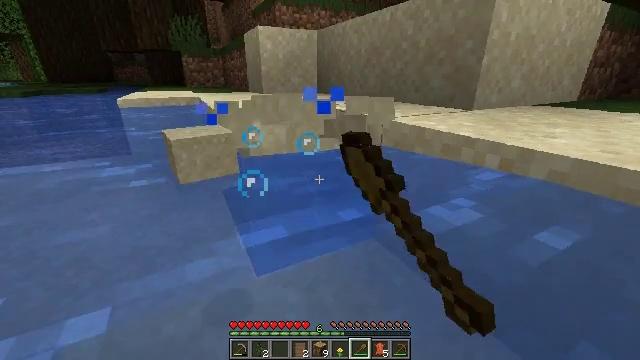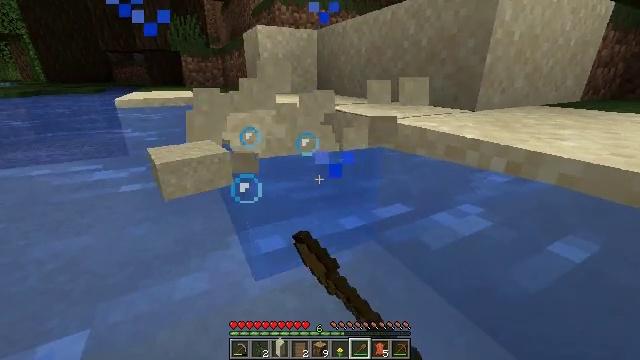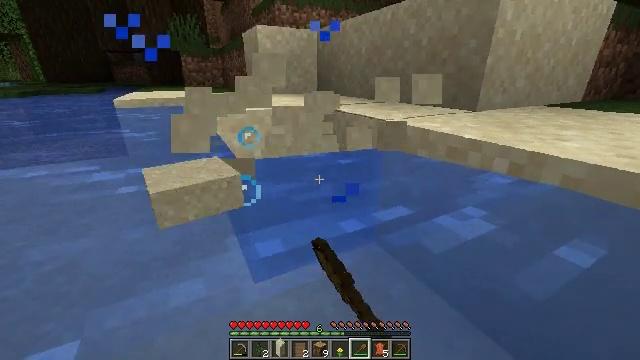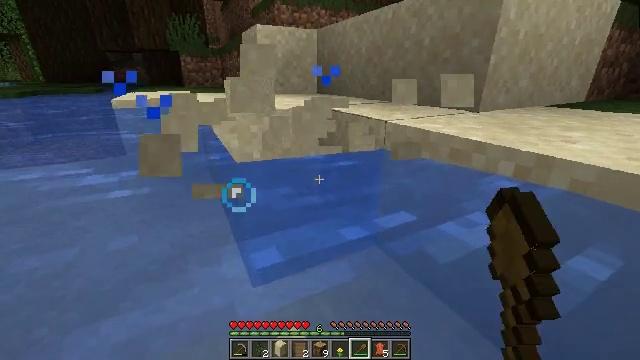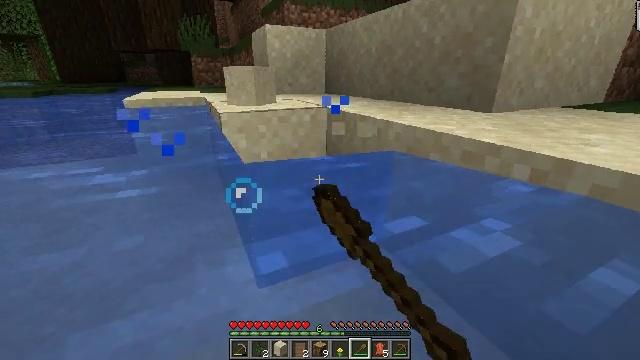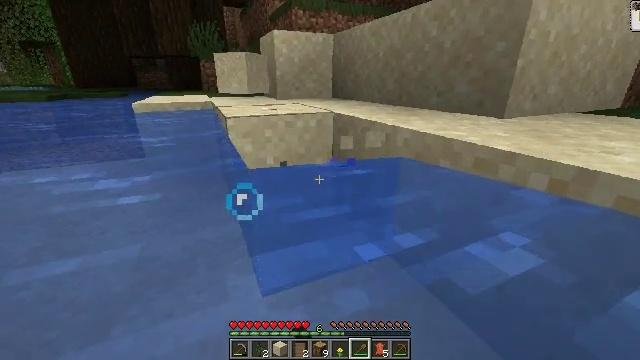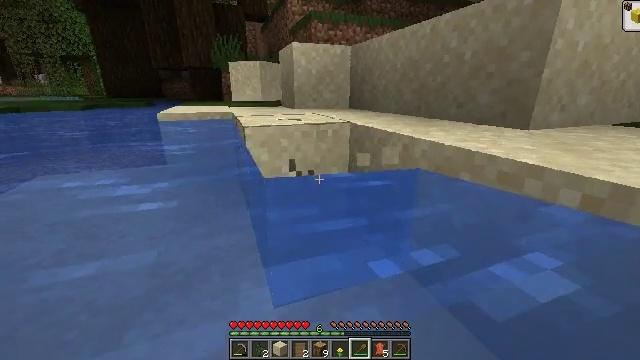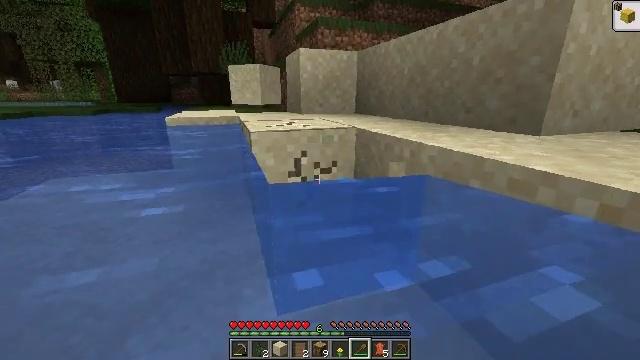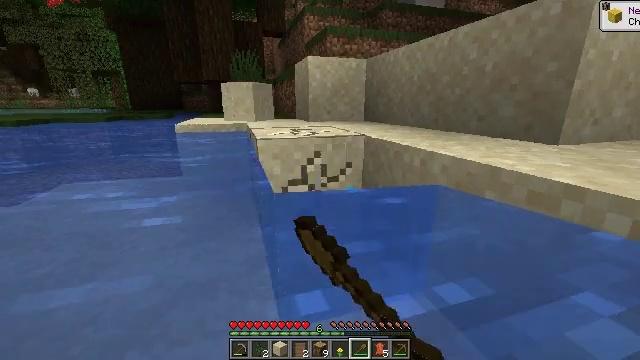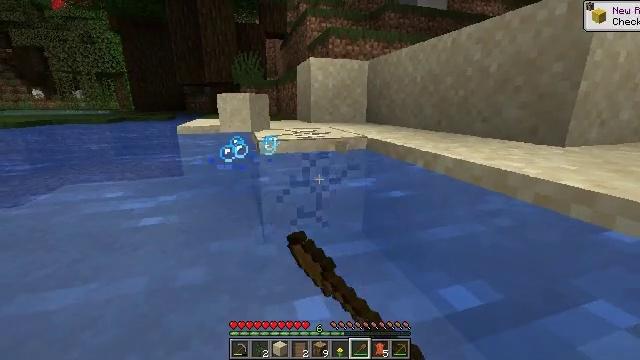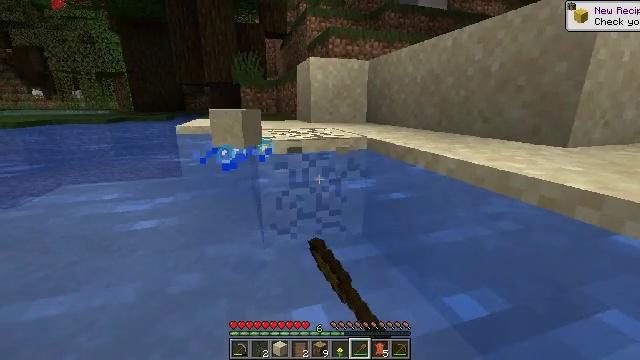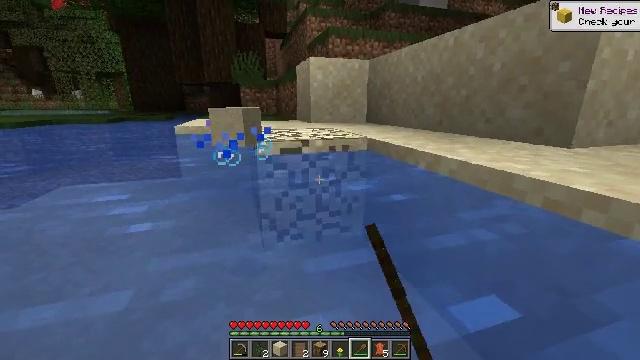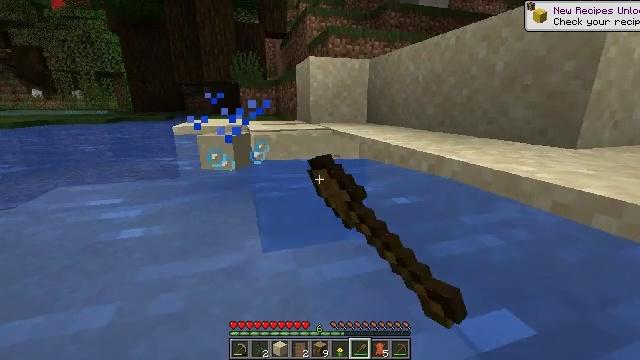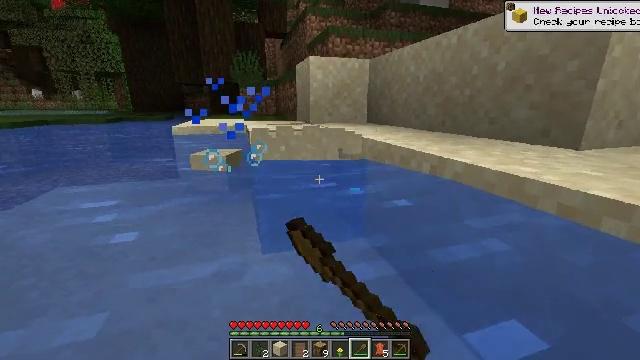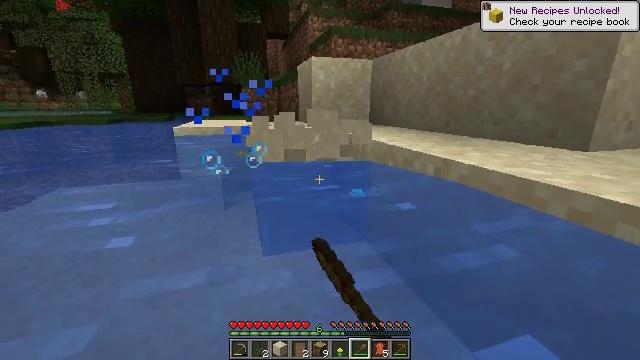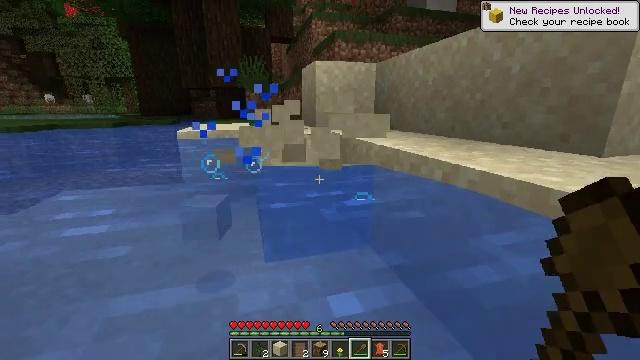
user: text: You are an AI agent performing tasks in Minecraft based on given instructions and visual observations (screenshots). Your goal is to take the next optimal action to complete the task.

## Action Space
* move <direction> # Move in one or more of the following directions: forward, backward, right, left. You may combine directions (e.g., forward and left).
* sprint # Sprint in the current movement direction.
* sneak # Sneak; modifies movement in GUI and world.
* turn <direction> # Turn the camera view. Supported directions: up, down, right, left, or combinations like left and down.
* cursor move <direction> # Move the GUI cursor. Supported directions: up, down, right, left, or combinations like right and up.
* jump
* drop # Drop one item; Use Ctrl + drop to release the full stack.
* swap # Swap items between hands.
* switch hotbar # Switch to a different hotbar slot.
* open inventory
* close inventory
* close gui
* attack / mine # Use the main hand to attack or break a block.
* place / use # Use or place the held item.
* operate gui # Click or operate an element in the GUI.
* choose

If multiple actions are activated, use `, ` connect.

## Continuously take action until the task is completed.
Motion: motion action
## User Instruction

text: Break the sand block.
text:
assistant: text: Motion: move forward, sneak, attack / mine
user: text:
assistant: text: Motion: move forward, sneak, attack / mine
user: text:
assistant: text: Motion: move forward, sneak, attack / mine
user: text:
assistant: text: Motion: move forward, sneak, turn left, attack / mine
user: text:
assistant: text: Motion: move forward, sneak, turn left, attack / mine
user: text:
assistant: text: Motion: move forward, sneak, turn left and up, attack / mine
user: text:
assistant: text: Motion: move forward, sneak, turn left and up, attack / mine
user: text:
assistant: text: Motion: move forward, sneak, turn left and up, attack / mine
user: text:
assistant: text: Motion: move forward, sneak, attack / mine
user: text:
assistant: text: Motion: move forward, sneak, attack / mine
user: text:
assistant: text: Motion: move forward, sneak, attack / mine
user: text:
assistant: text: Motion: move forward, sneak, attack / mine
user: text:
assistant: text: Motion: move forward, sneak, attack / mine
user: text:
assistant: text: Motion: move forward, sneak, attack / mine
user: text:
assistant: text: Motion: move forward and move left, sneak, attack / mine
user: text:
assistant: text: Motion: move forward and move left, sneak, attack / mine
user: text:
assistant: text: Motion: move forward and move left, sneak, attack / mine
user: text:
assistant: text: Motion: move forward and move left, sneak, attack / mine
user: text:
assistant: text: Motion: move forward, sneak, attack / mine
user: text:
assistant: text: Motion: move forward, sneak, attack / mine
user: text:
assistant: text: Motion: move forward, sneak, attack / mine
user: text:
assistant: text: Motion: move forward, sneak, attack / mine
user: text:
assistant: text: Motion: move forward, sneak, attack / mine
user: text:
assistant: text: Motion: move forward, sneak, attack / mine
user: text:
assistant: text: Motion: move forward, sneak, attack / mine
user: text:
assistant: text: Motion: move forward, sneak, turn left, attack / mine
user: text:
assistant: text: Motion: move forward, sneak, attack / mine
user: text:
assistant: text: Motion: move forward, sneak, attack / mine
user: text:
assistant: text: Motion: move forward, sneak, attack / mine
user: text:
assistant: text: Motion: move forward, sneak, attack / mine